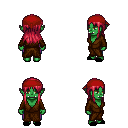
a pixel art fantasy rpg character, female body template, orc, green skin, brown robe, magenta pants, ruby red unkempt hairstyle, red bandana, black slippers, four views (front, back, left, right), 2x2 character sprite sheet, small pixel art, hard edges, no anti-aliasing